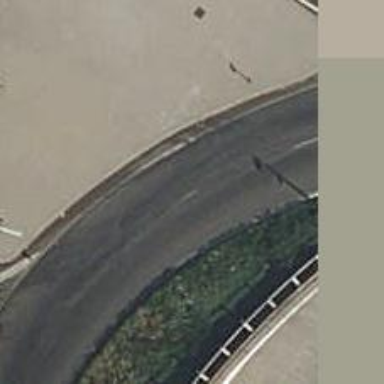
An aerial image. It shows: Residential road with asphalt surface featuring shared cycle lane.